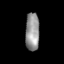
Tissue: lung
Cell type: Epithelial cells
Senescence score: 0.226
Nuclear area (px): 521
Mean DAPI intensity: 147.33